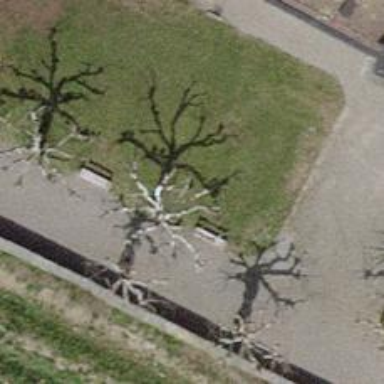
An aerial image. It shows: Bench.